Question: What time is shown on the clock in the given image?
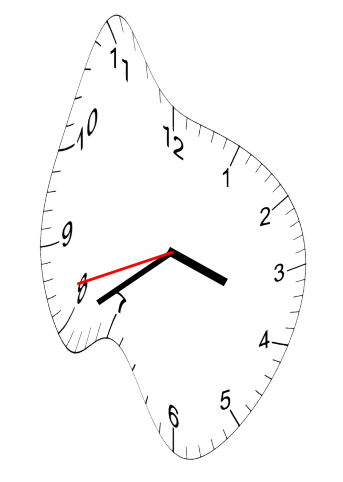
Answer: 03:39:42